Field crop: tomato
Growth stage: 1
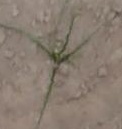
Species: cyperus